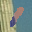
Label: 1